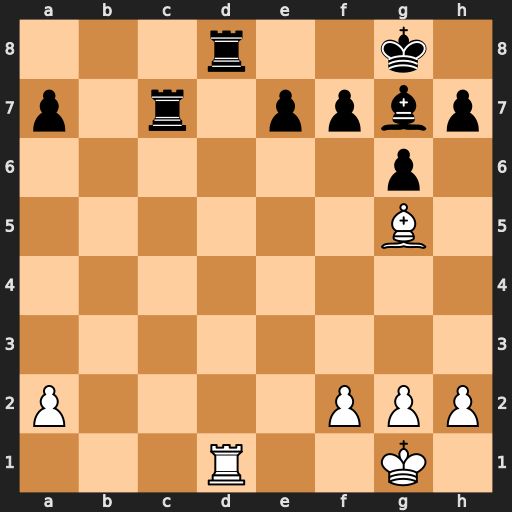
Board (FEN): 3r2k1/p1r1ppbp/6p1/6B1/8/8/P4PPP/3R2K1
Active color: w
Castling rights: -
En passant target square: -
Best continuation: Rxd8+ Bf8 Bh6 Rc1+ Bxc1